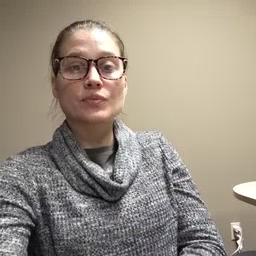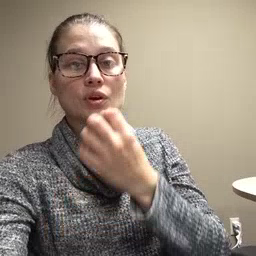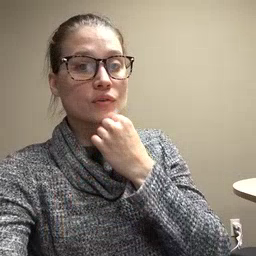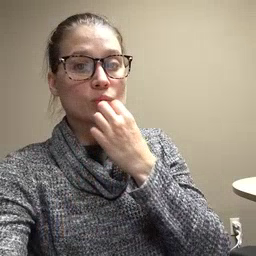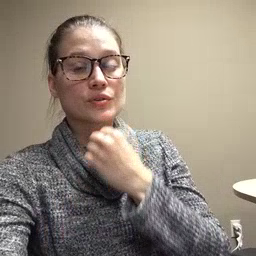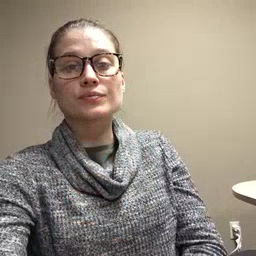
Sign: underwear